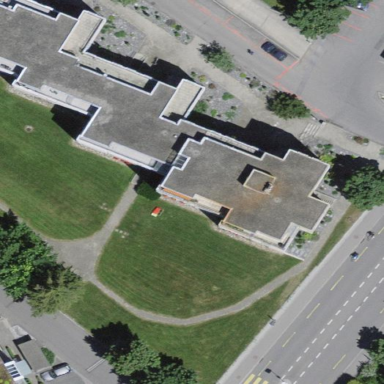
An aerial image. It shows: Residential building with flat roof.